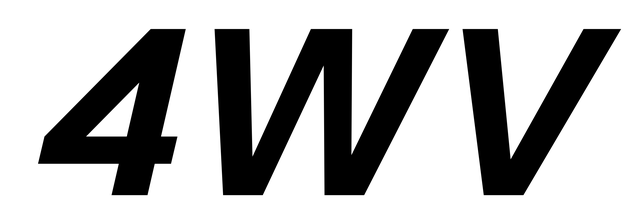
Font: InstrumentSans-Italic_Bold_Italic